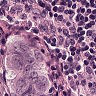
Metastatic tissue present: yes